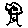
Label: tree